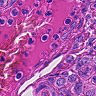
Metastatic tissue present: yes